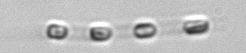
Label: Skeletonema